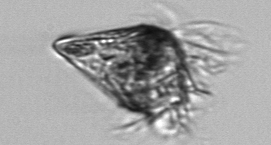
Label: Strombidium_wulffi